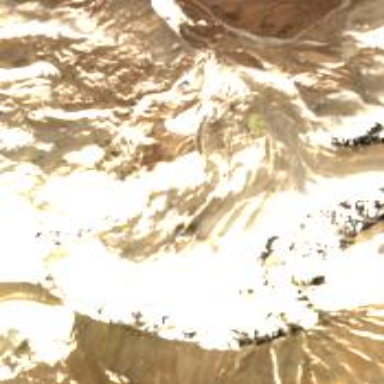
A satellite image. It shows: Majestic glacier in the distance.